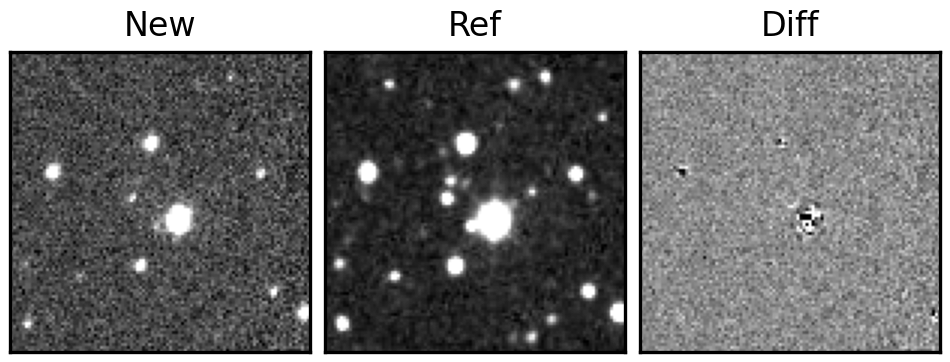
Label: bogus